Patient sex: M
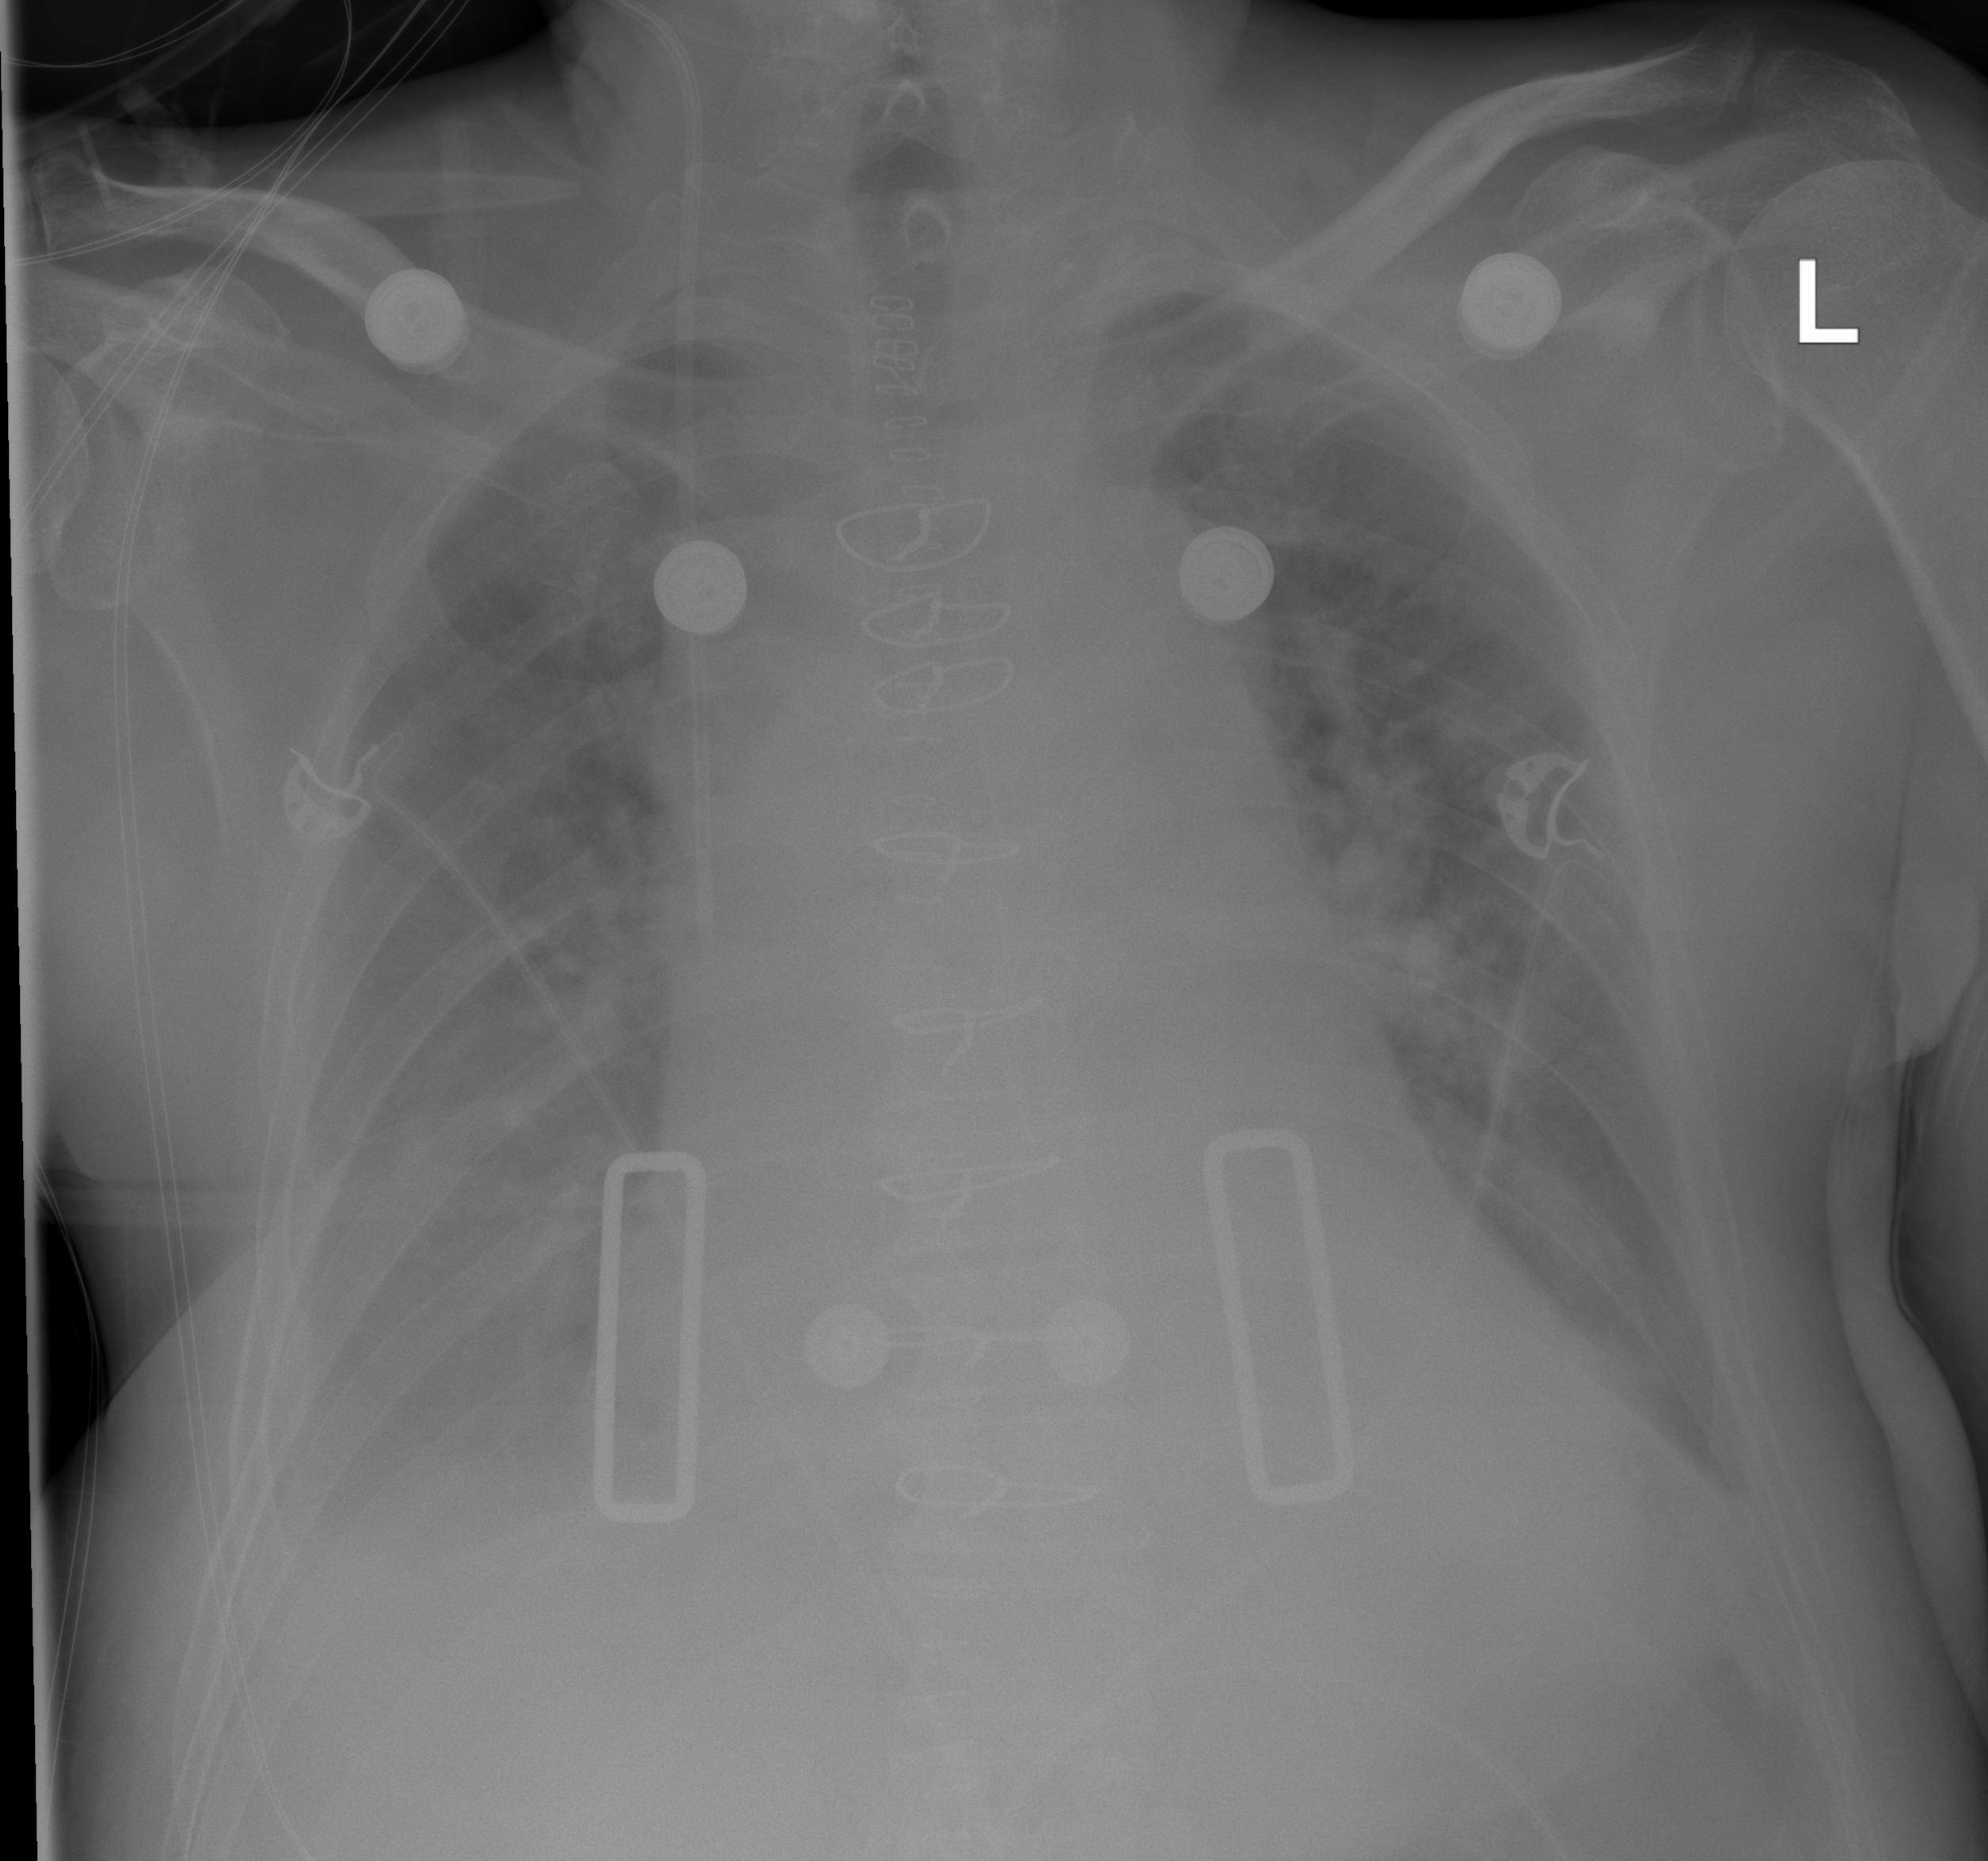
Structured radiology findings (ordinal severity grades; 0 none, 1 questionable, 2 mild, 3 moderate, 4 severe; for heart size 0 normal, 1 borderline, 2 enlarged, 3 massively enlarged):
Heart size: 0
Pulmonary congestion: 2
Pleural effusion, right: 2
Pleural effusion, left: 0
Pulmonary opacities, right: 0
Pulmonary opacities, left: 0
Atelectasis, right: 2
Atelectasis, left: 0